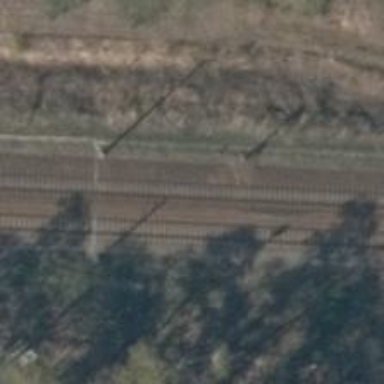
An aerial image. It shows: Railway signal.